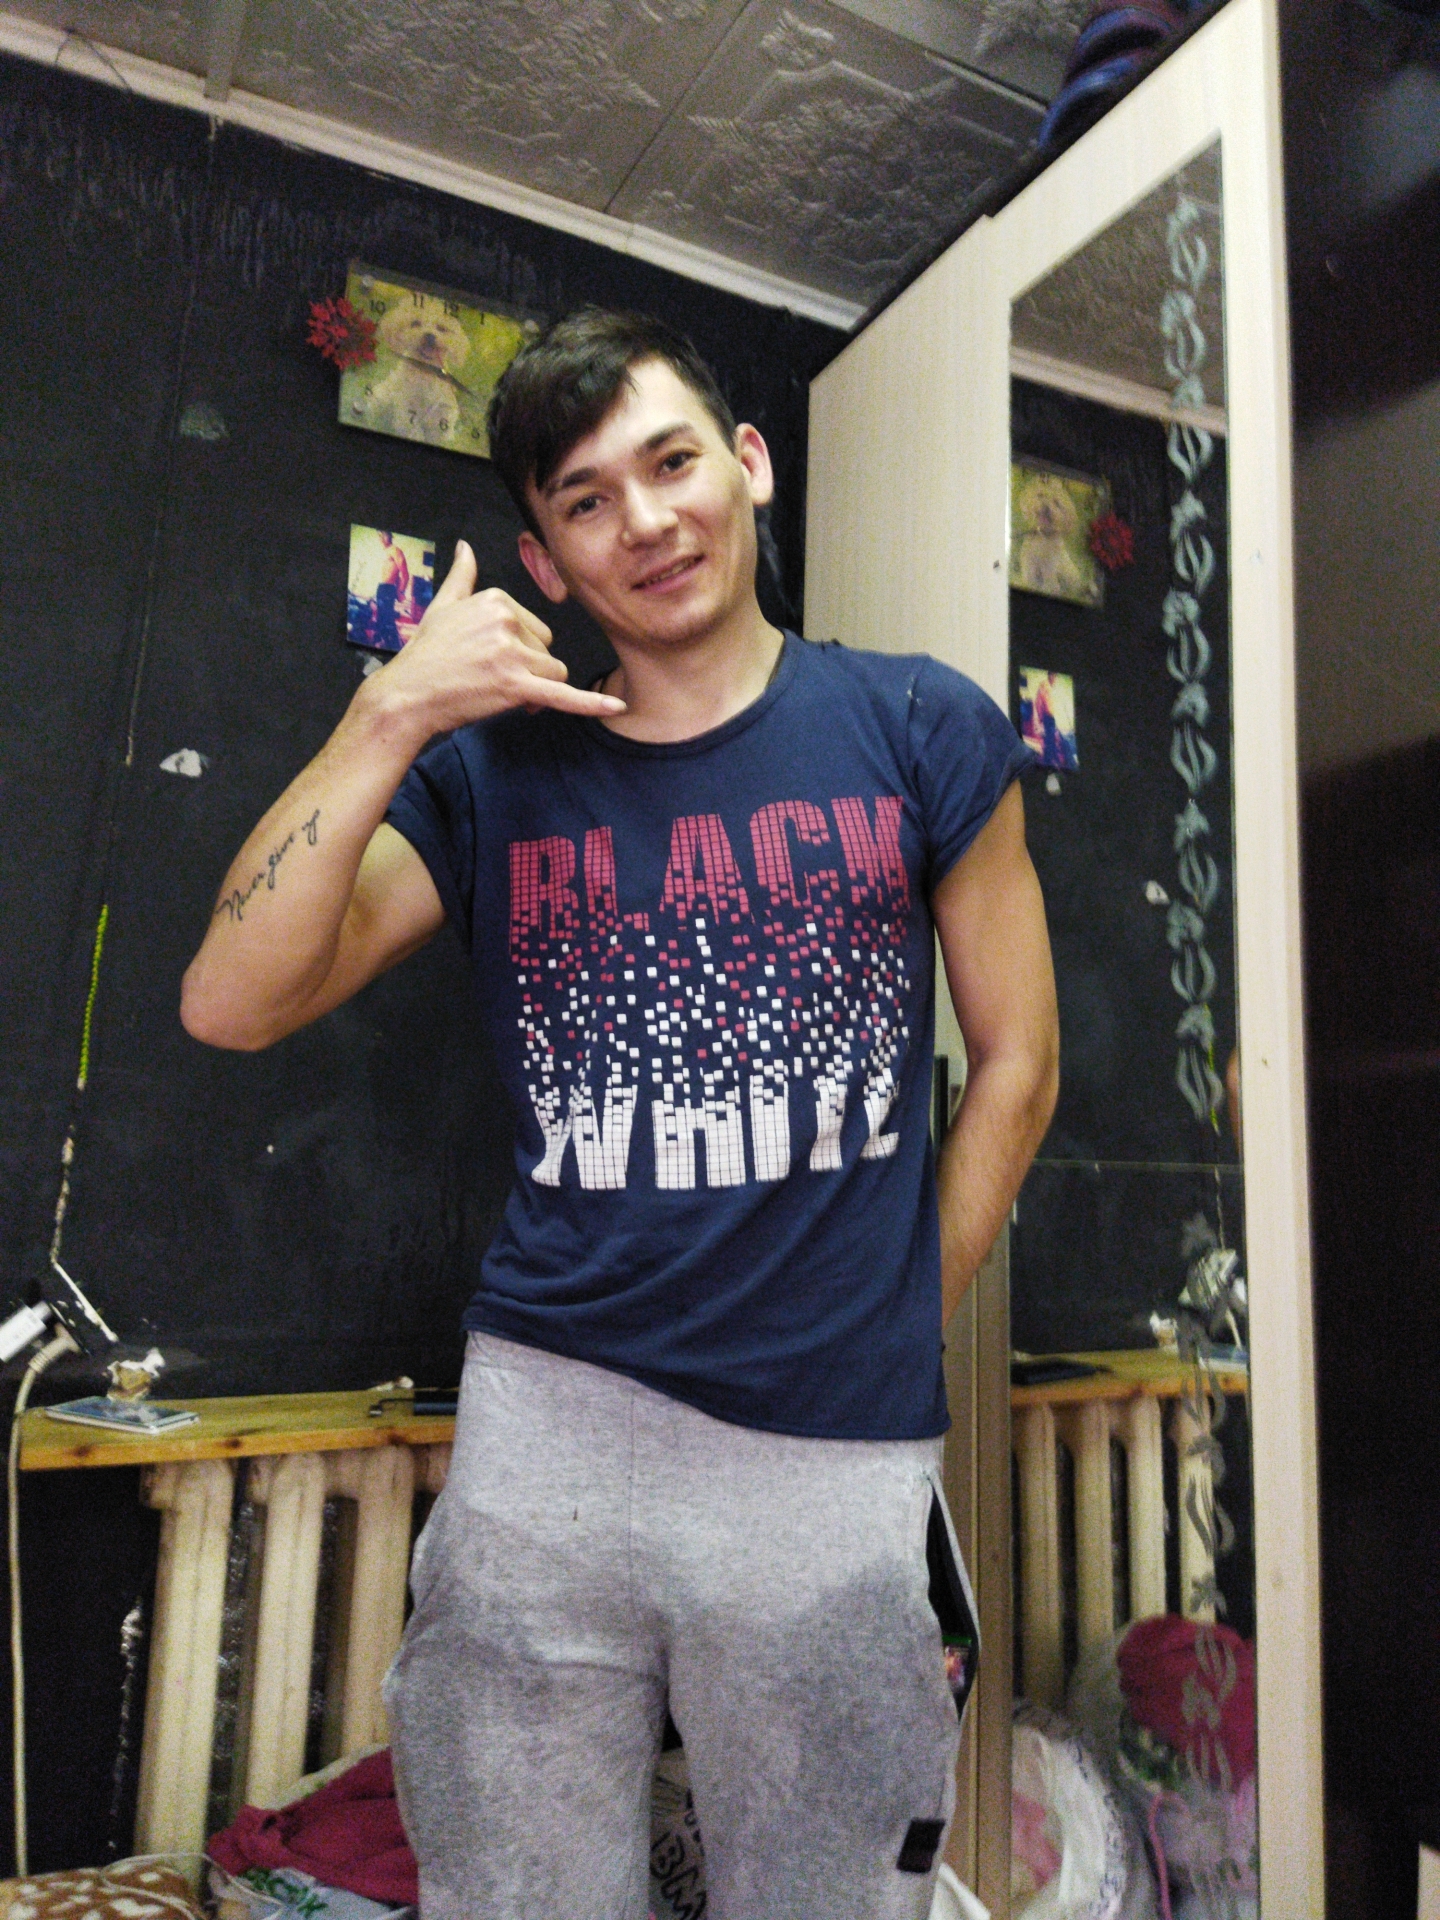
Label: noise